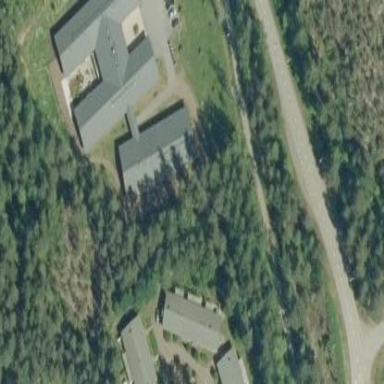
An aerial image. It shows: Public building.